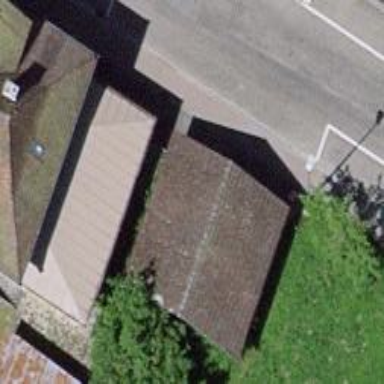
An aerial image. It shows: Garage building.